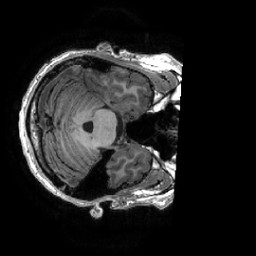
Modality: T1w
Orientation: axial
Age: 26
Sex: male
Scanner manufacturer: ge
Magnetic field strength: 3 T
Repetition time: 0.0073 s
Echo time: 0.003 s